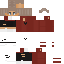
A female human skin with medium skin, wearing brown long hair dressed in a red hoodie and black pants, featuring a closed mouth.